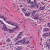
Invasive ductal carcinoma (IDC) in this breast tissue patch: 0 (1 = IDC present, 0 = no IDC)